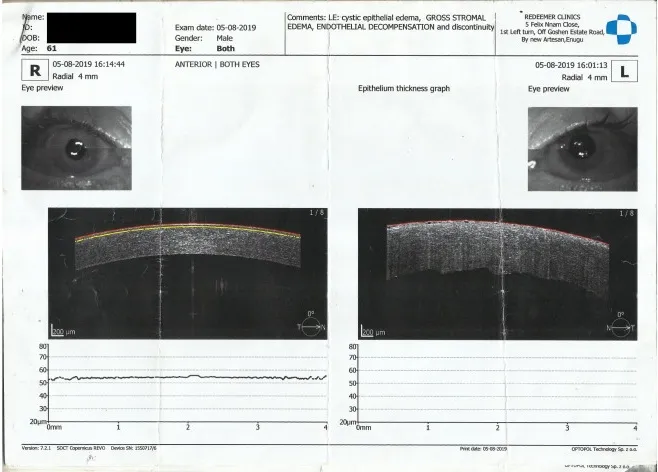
Anterior segment optical coherence tomography showing gross stromal edema.
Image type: ophthalmic_imaging (oct)